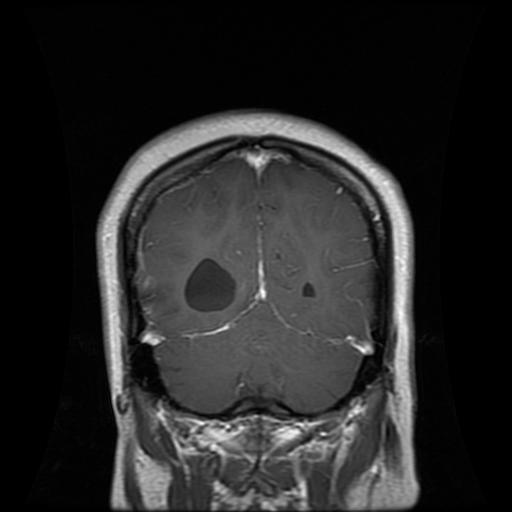
Label: glioma